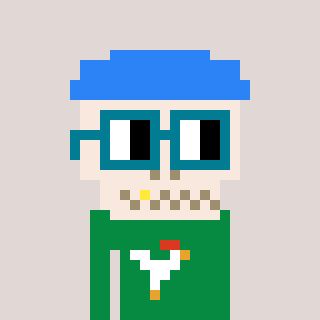
a pixel art character with square dark green glasses, a skeleton-hat-shaped head and a green-colored body on a warm background